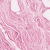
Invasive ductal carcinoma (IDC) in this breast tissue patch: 0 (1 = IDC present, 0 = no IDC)